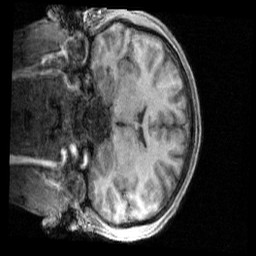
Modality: T1w
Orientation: coronal
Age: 25
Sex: male
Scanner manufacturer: siemens
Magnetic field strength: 3 T
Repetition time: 2.4 s
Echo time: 0.00231 s